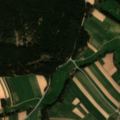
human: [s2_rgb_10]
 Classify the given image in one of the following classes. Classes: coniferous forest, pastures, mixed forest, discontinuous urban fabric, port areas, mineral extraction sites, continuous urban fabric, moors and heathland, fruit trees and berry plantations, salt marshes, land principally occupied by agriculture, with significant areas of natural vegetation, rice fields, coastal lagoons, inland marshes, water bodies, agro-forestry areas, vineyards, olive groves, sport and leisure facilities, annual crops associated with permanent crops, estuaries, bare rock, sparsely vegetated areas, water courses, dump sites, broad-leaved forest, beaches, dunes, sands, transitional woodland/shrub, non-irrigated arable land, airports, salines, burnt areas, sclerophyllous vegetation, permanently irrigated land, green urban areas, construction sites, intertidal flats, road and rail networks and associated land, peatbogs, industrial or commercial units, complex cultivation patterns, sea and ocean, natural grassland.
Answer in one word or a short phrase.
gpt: non-irrigated arable land, pastures, complex cultivation patterns, land principally occupied by agriculture, with significant areas of natural vegetation, coniferous forest